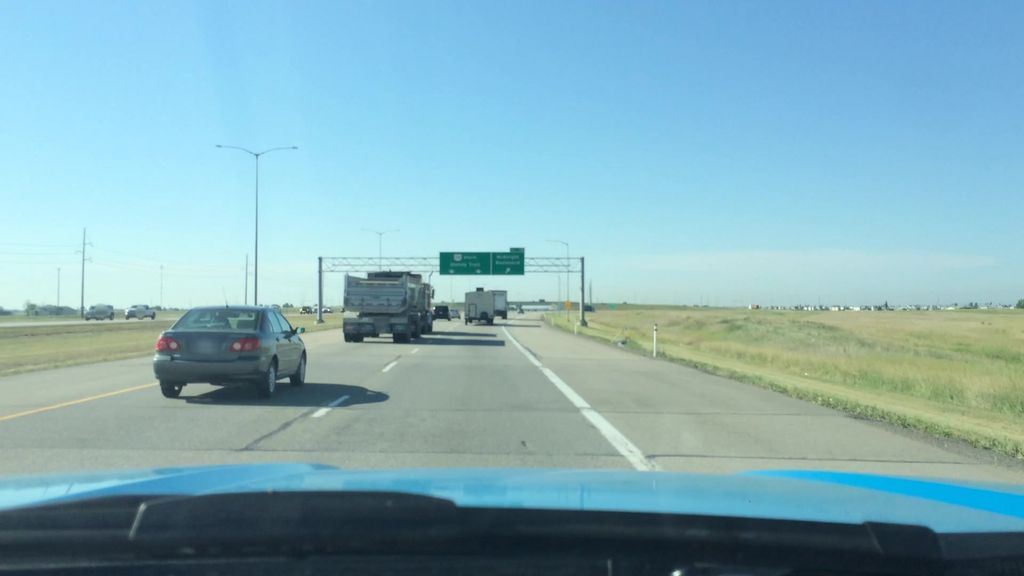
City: calgary